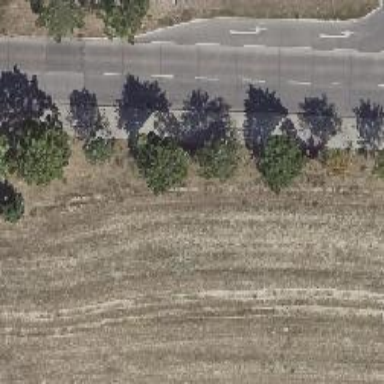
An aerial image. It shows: Avenue of deciduous broadleaved trees.